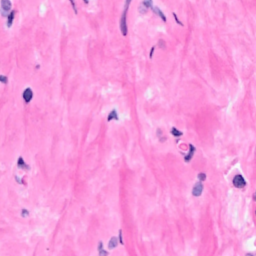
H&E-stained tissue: Breast